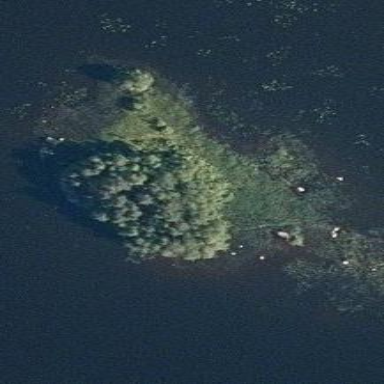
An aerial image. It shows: Image showing island.